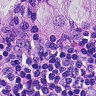
Metastatic tissue present: yes